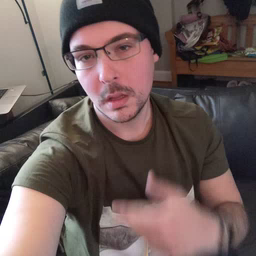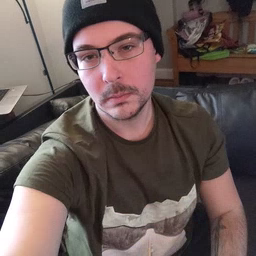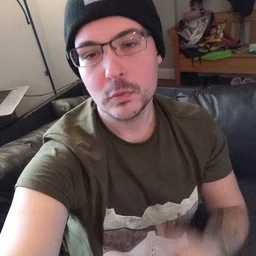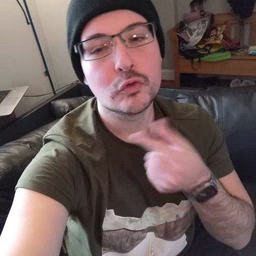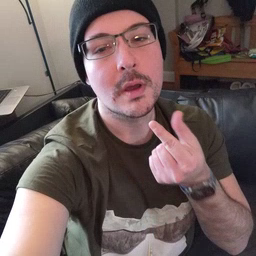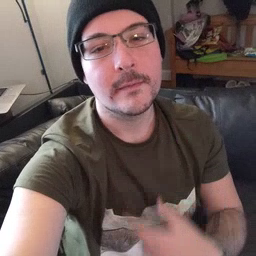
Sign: giraffe